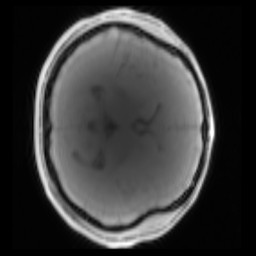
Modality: PDw
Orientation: axial
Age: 24
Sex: male
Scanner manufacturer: siemens
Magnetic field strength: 3 T
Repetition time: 0.25 s
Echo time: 0.00103 s